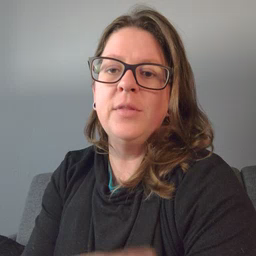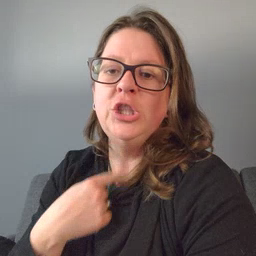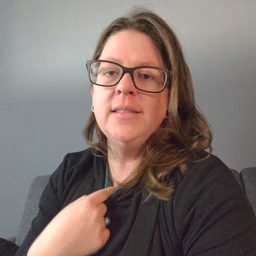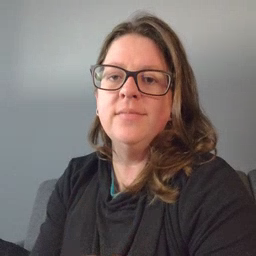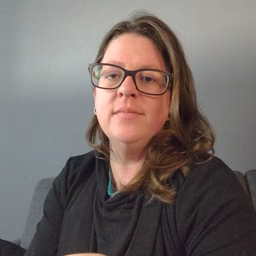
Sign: thirsty